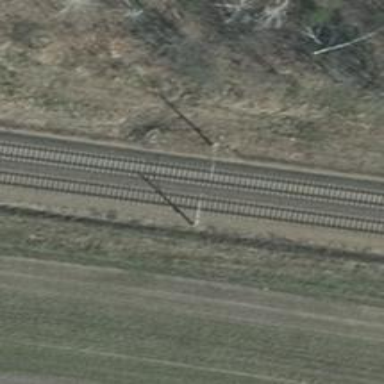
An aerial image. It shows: Railway milestone with catenary mast.